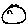
Label: smiley face